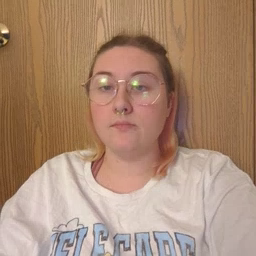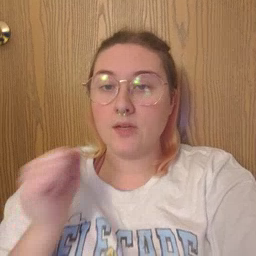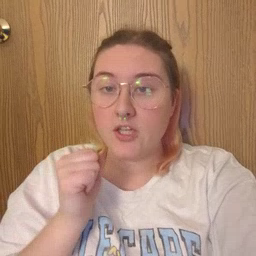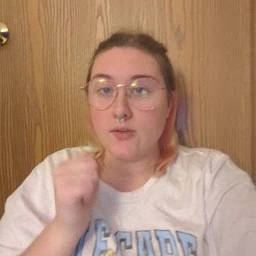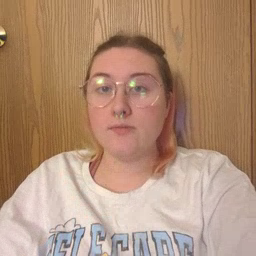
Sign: refrigerator